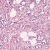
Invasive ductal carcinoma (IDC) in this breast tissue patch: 1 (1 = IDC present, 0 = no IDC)